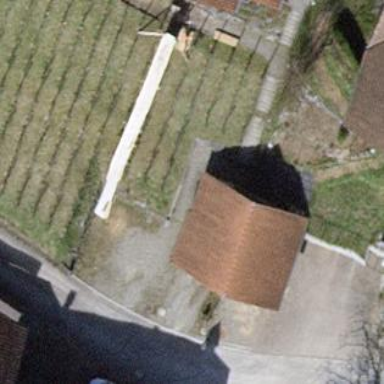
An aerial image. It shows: Shed.